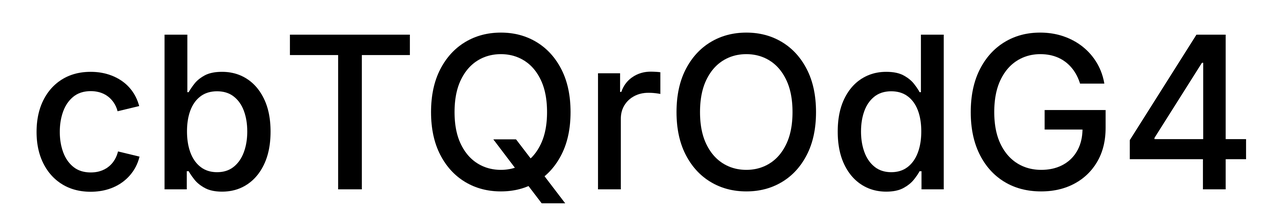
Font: Inter_Medium